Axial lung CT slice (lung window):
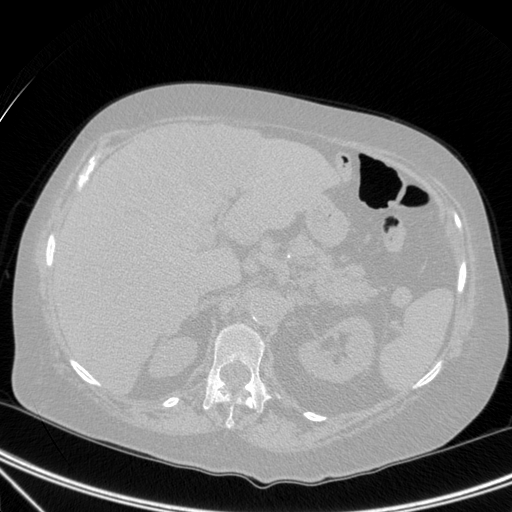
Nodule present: no